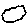
Label: cloud